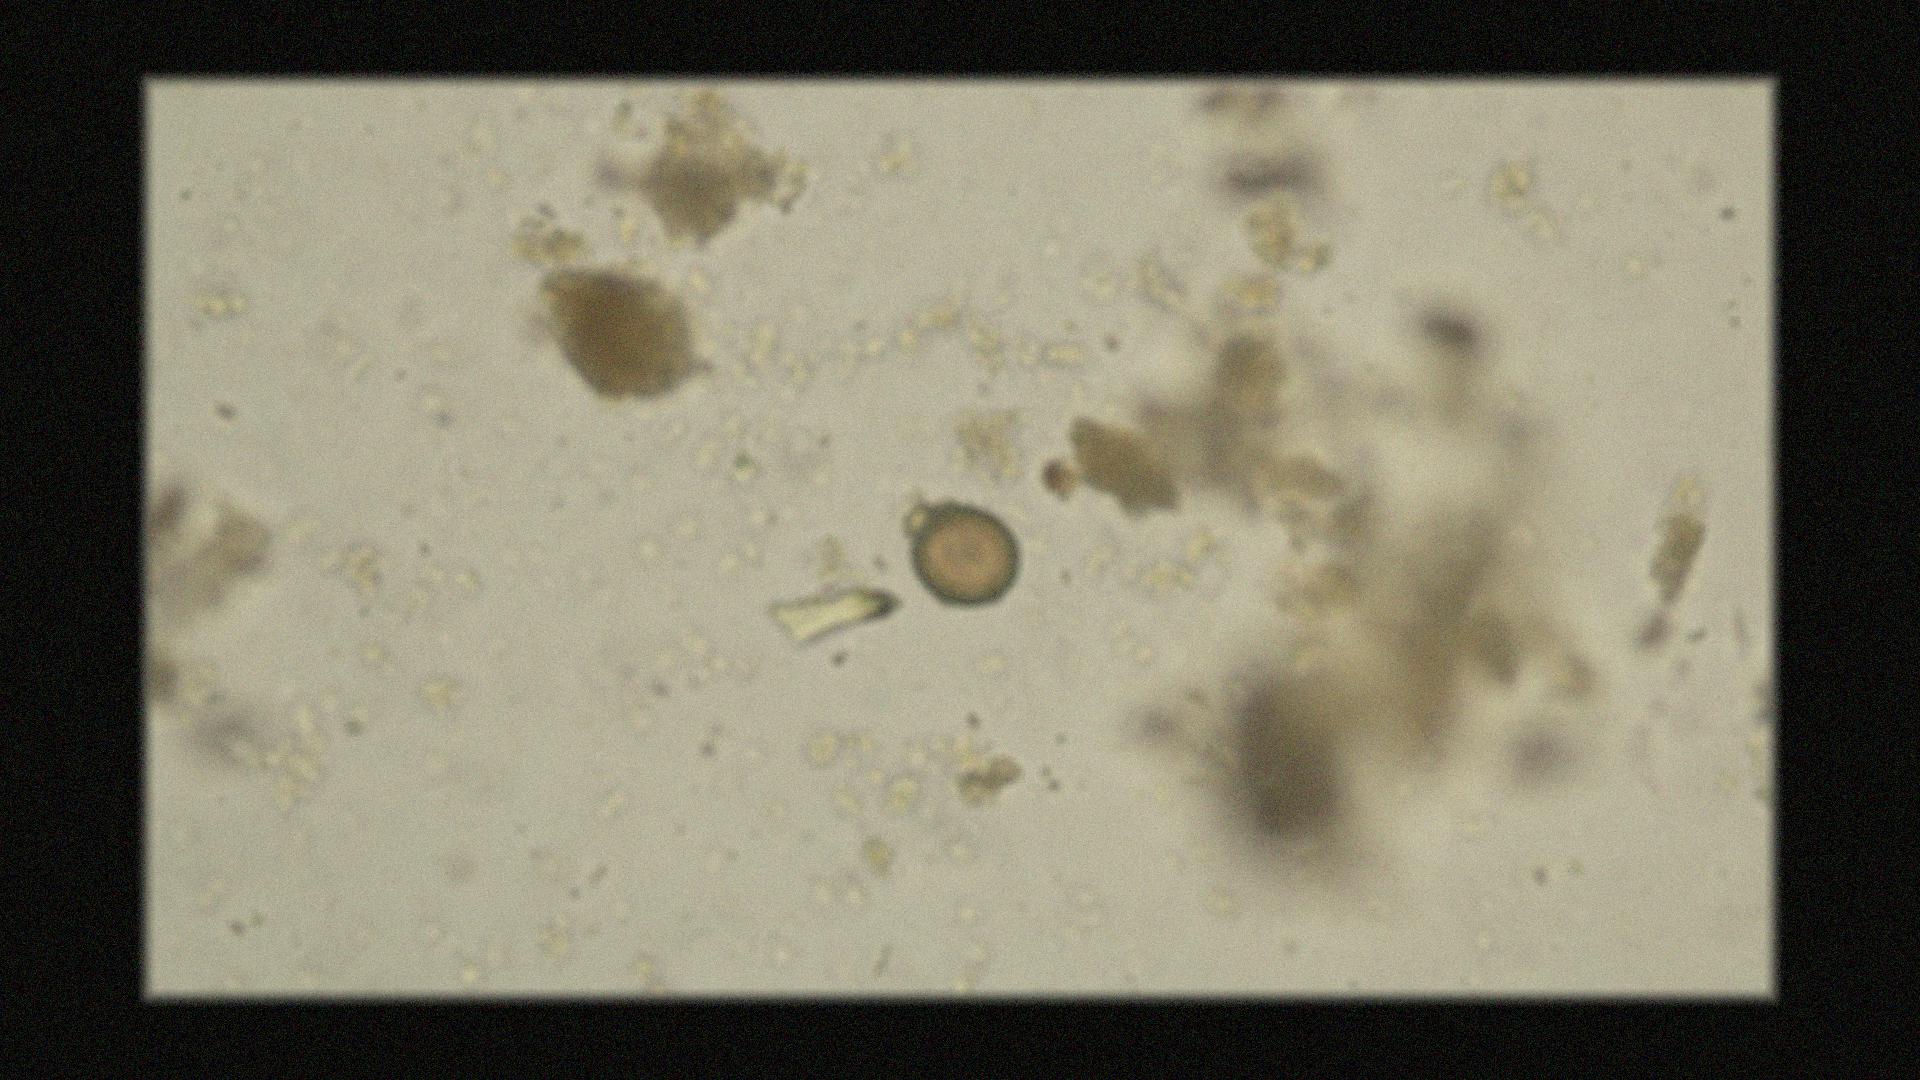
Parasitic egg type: Taenia spp. egg